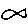
Label: fish